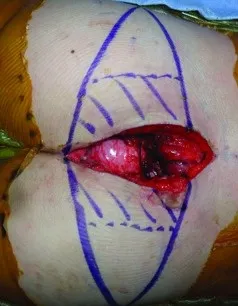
Intraoperative photographs. Patient is positioned prone with head oriented to the right. Hash marks on right buttock indicate area that was de-epithelialized and inset into wound (left).
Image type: medical_photograph (other_medical_photograph)